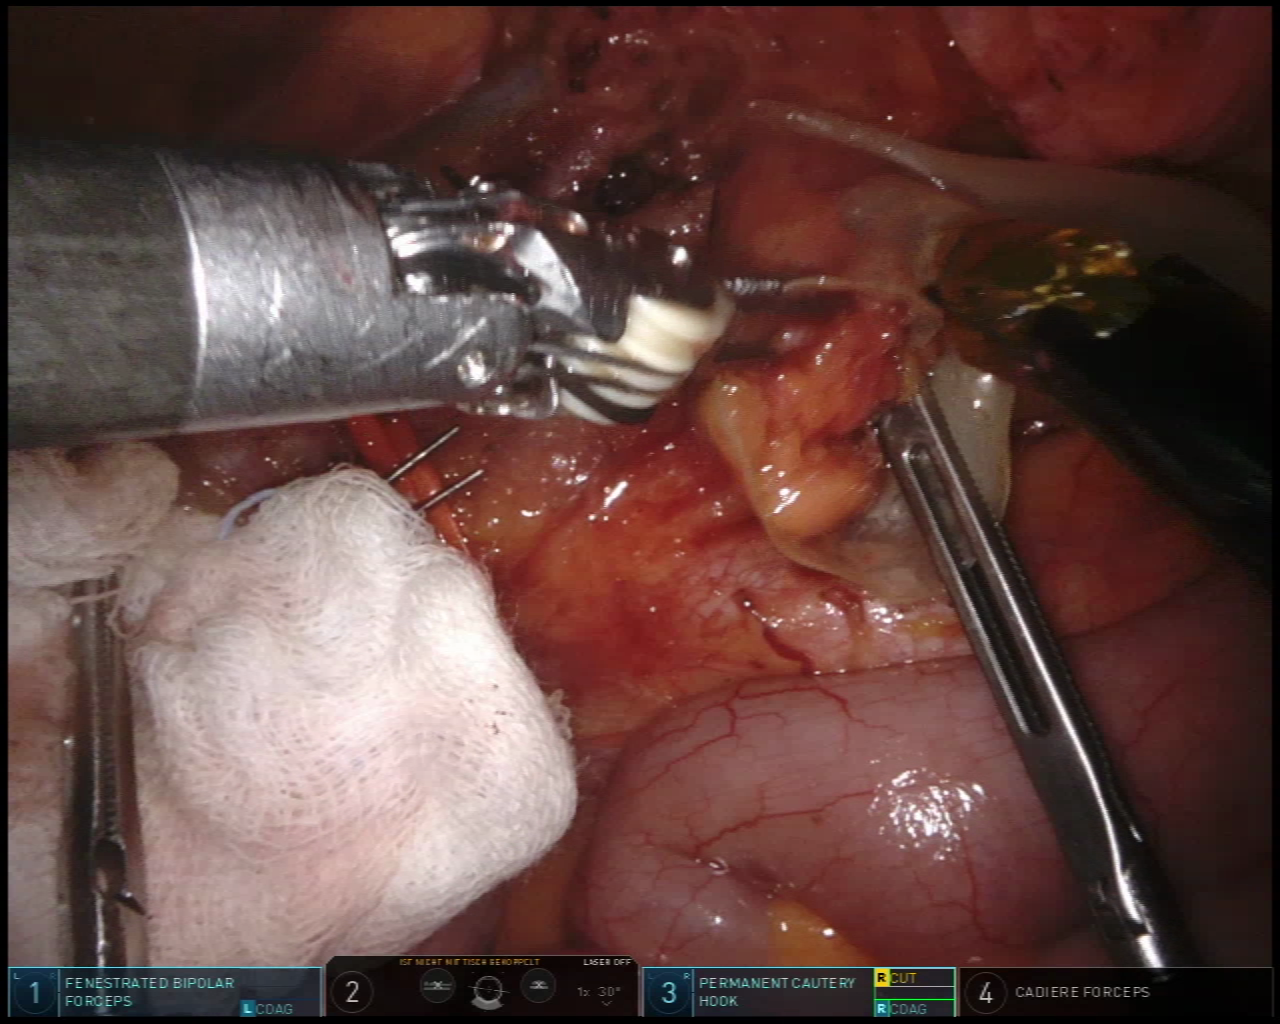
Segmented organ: small_intestine
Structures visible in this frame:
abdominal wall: no
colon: no
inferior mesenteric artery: no
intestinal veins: yes
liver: no
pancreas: no
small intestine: yes
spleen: no
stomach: no
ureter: yes
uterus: no
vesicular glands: no